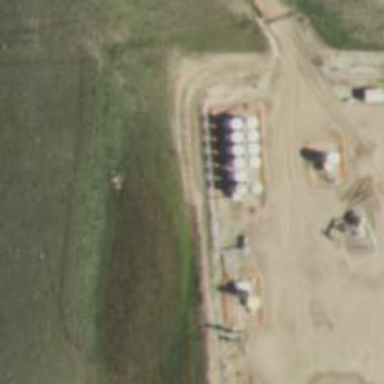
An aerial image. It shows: Storage tank that is man-made.